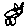
Label: cat